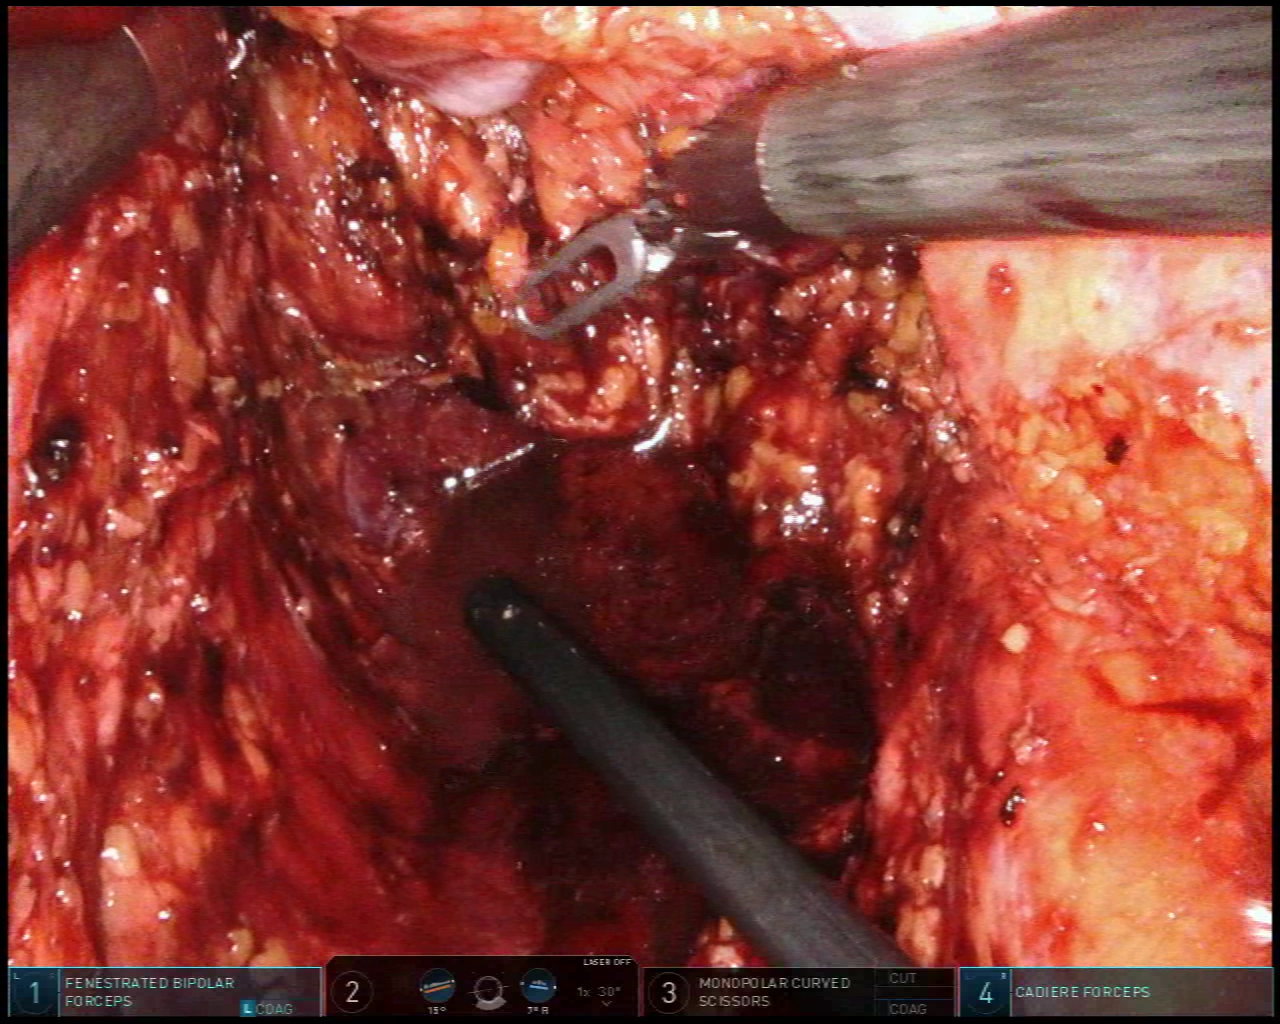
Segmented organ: vesicular_glands
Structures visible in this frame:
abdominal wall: no
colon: no
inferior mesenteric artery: no
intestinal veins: no
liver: no
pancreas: no
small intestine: no
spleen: no
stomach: no
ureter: no
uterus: no
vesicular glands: yes